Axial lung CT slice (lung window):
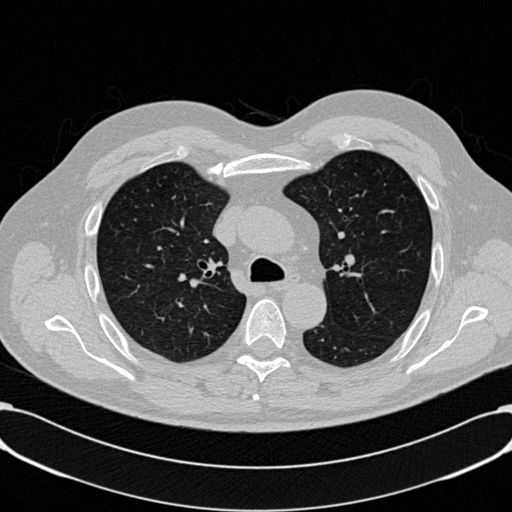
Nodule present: no